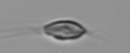
Label: Chrysochromulina